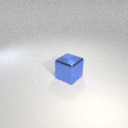
large blue metal cube